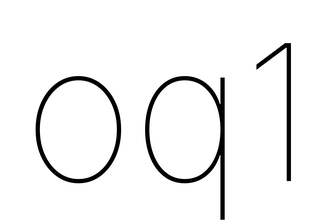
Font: Inter_Thin